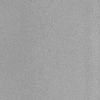
Atmospheric dust classification: dusty